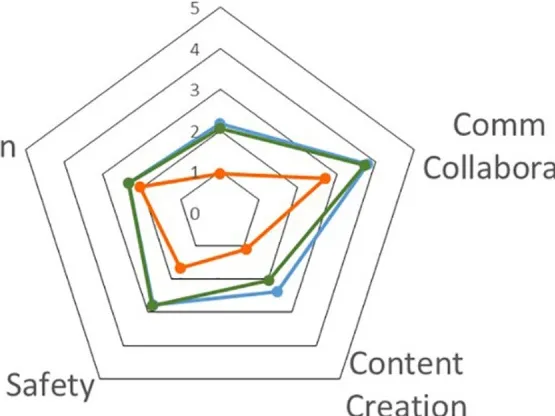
Digital Skills average results.
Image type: pathology (h&e)